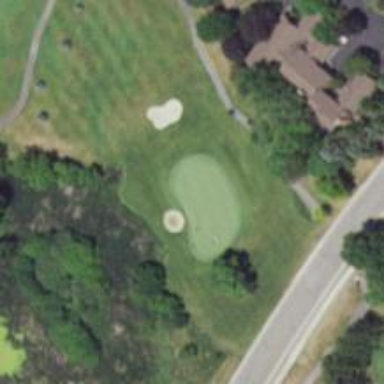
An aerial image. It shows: View of golf hole.